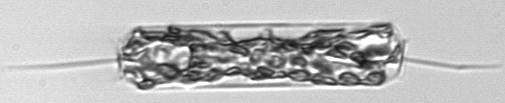
Label: Ditylum_brightwellii